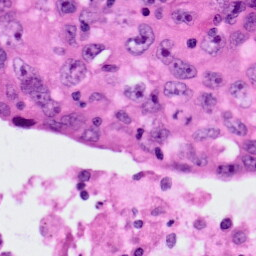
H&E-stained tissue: Lung